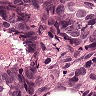
Metastatic tissue present: yes